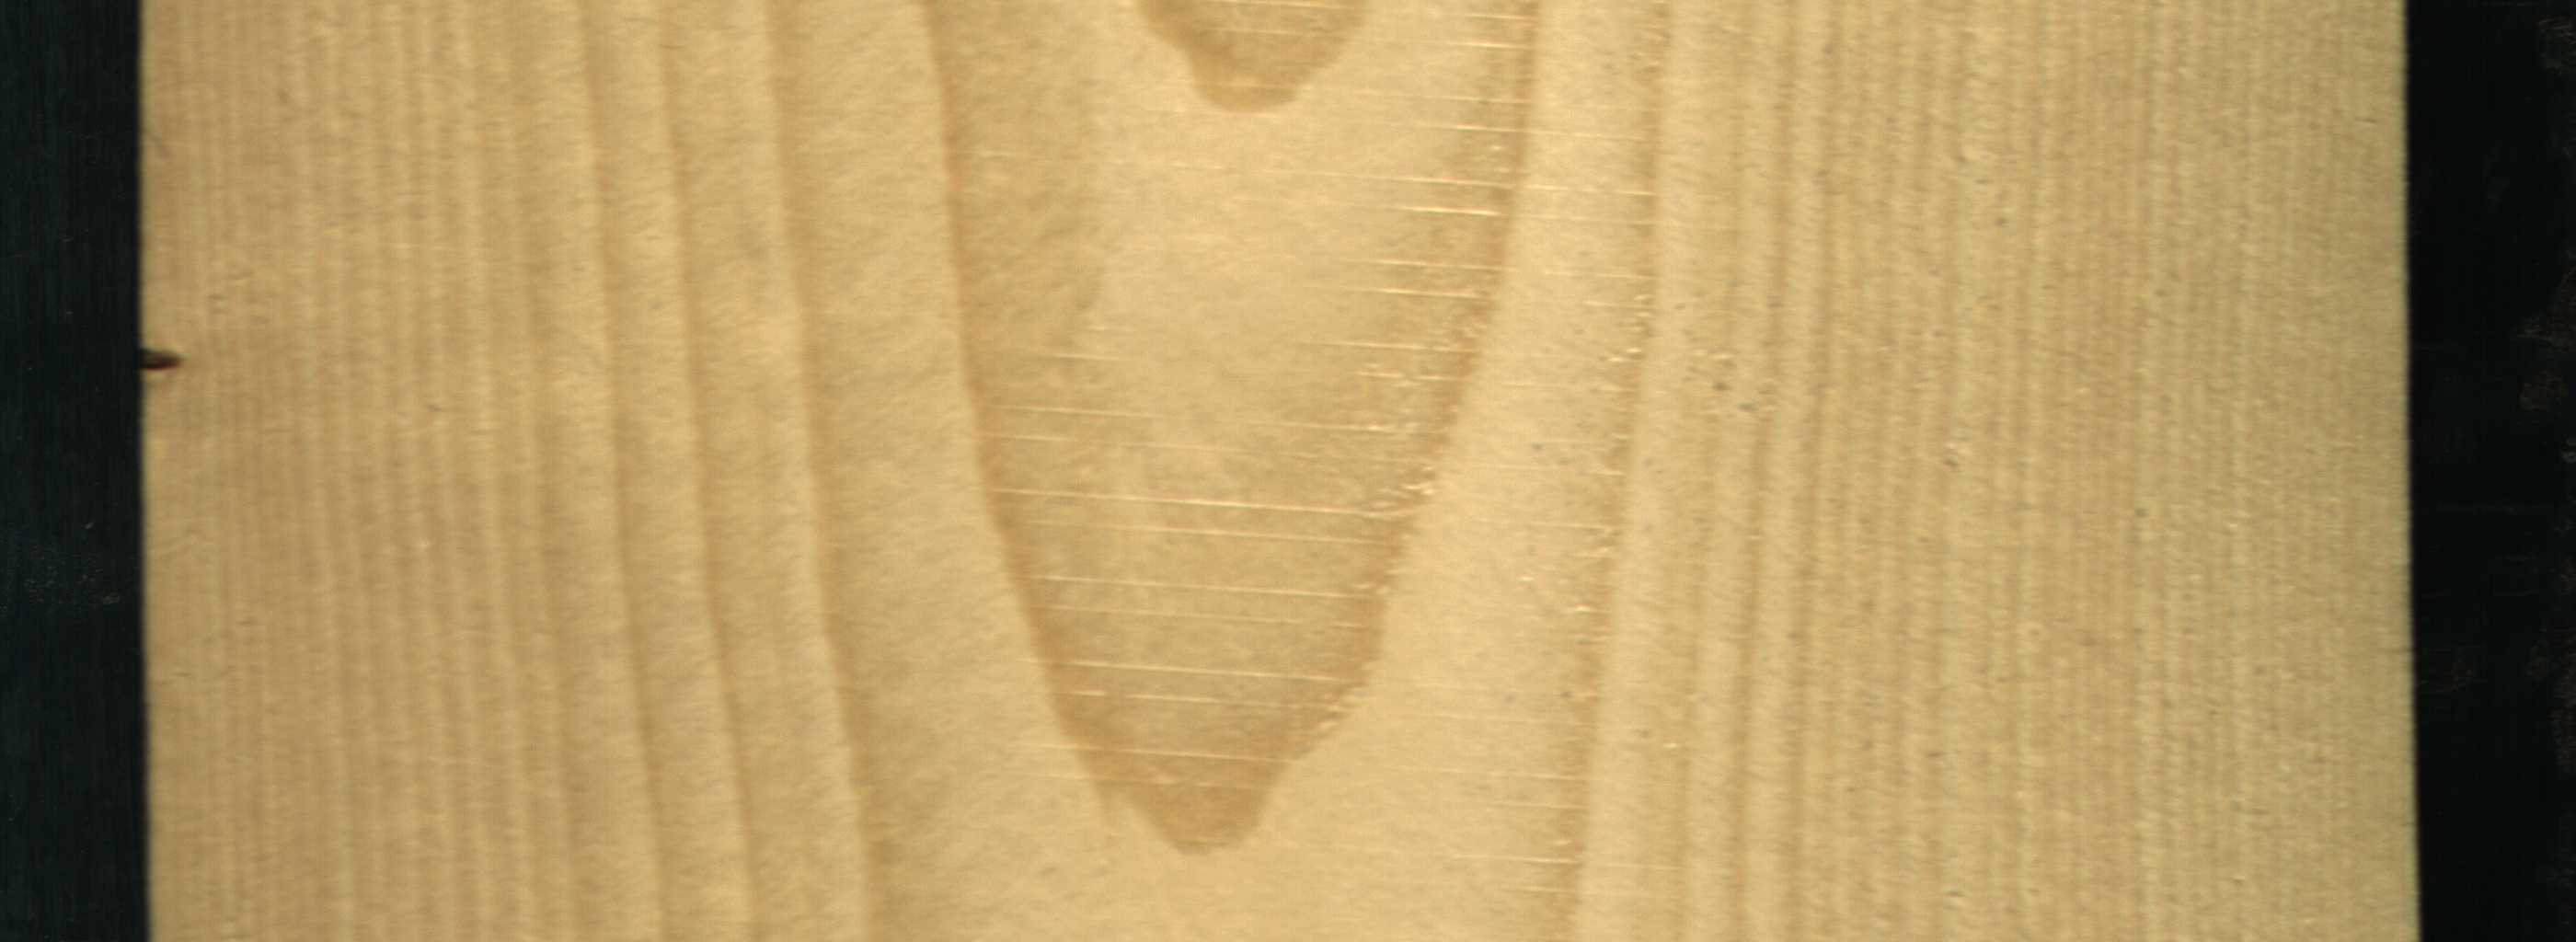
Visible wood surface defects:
Knot_missing